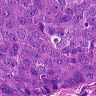
Metastatic tissue present: yes